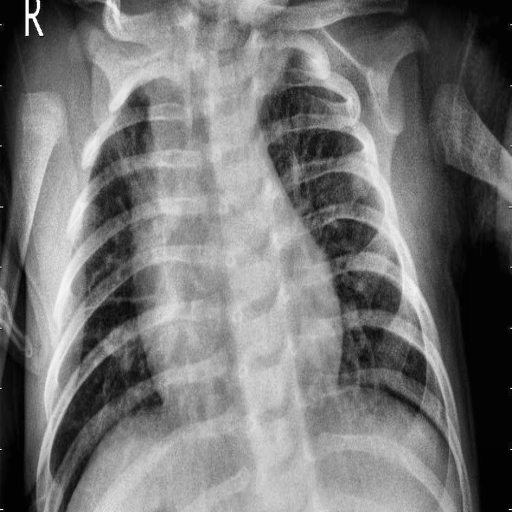
Finding: PNEUMONIA